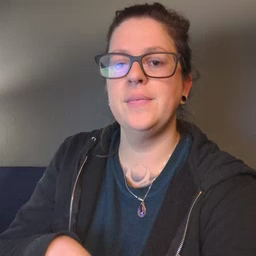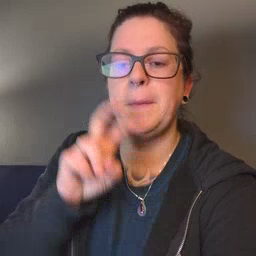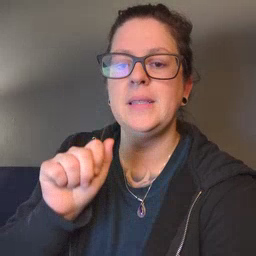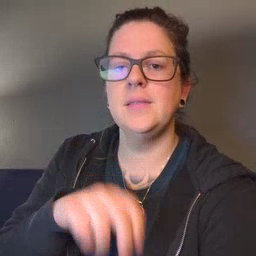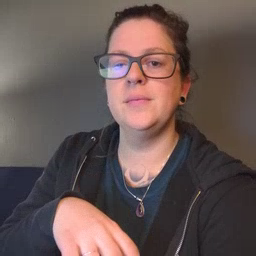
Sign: pizza